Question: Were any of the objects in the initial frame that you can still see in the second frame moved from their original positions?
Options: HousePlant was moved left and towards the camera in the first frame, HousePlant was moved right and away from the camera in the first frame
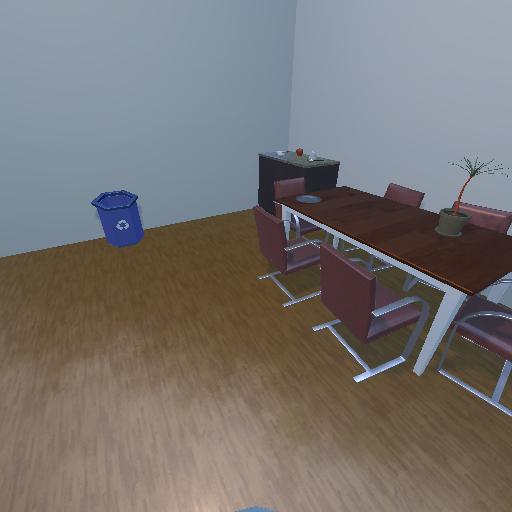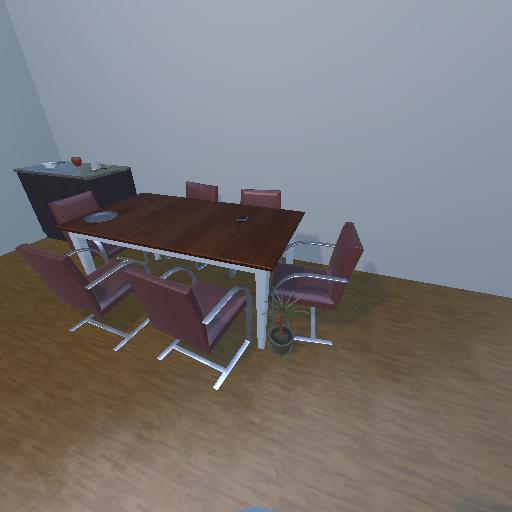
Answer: HousePlant was moved left and towards the camera in the first frame